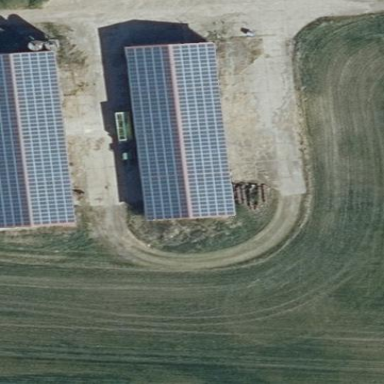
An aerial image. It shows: Small solar photovoltaic panel generator inside building.